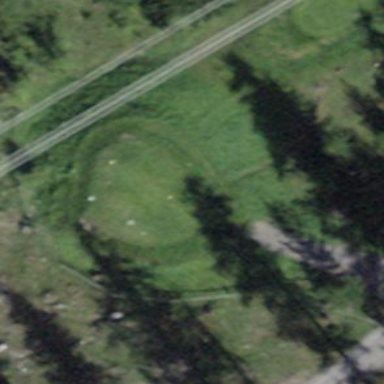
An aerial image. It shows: Grass area designated as golf tee.